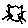
Label: cat